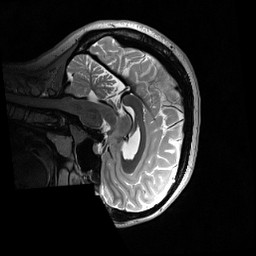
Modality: T2w
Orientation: sagittal
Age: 26
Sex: female
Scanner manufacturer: siemens
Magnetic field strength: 3 T
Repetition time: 3.2 s
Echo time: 0.566 s